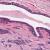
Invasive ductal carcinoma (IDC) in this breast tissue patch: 1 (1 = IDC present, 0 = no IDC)